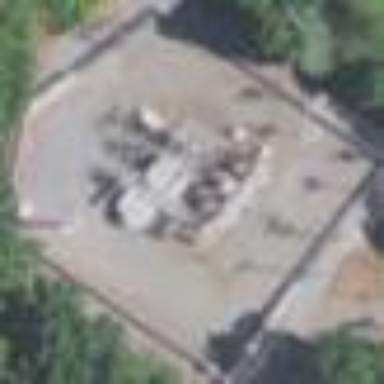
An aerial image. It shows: Distribution substation surrounded by fence.